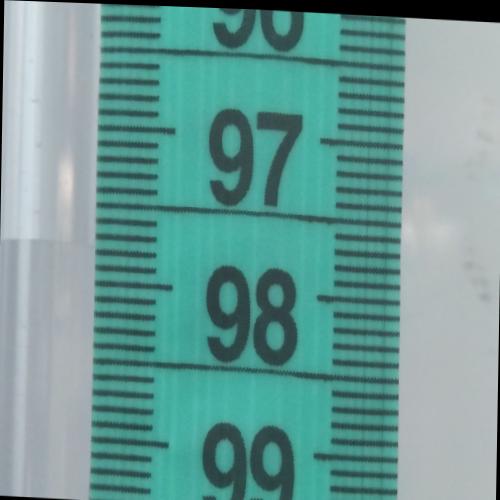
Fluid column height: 97.8 cm